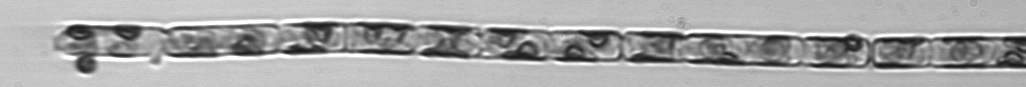
Label: Guinardia_delicatula